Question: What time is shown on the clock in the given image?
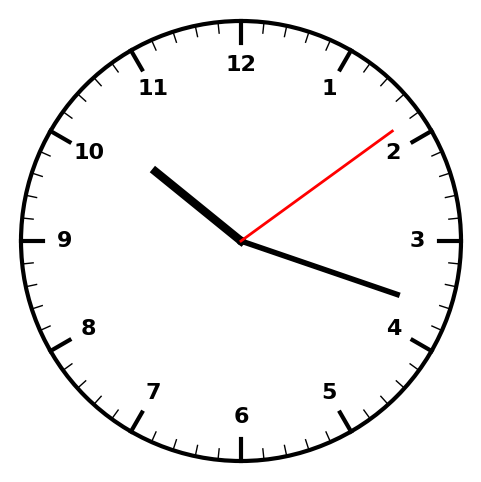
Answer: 10:18:09